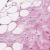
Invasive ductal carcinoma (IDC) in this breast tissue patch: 0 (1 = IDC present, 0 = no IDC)